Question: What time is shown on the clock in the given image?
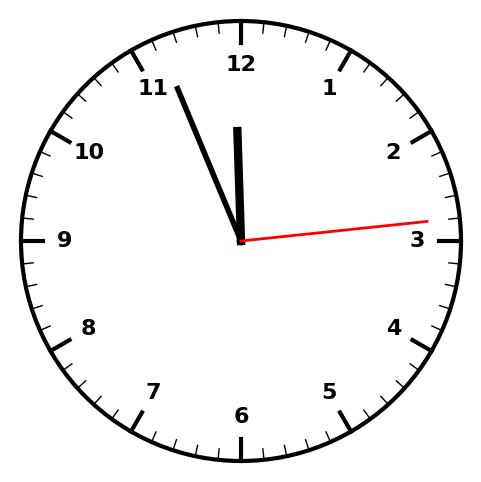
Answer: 11:56:14